Field crop: maize
Growth stage: 2
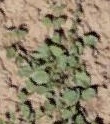
Species: convolvulus